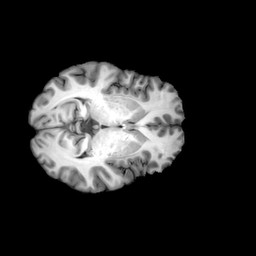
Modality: T1w
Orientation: axial
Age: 31
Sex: female
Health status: ill